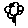
Label: flower